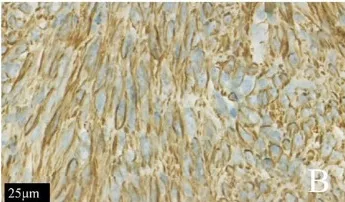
The same patient shown in
Figure 1. (B) The SMA (+) is shown by immunohistochemical staining.
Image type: pathology (immunostaining)